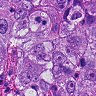
Metastatic tissue present: yes